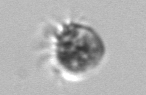
Label: Ciliophora